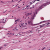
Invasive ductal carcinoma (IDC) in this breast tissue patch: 0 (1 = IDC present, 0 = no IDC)